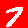
Digit: 7